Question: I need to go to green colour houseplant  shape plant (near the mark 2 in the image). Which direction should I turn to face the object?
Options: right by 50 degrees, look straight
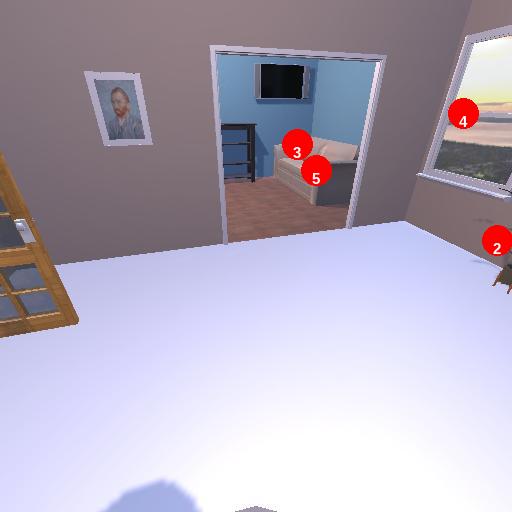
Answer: right by 50 degrees